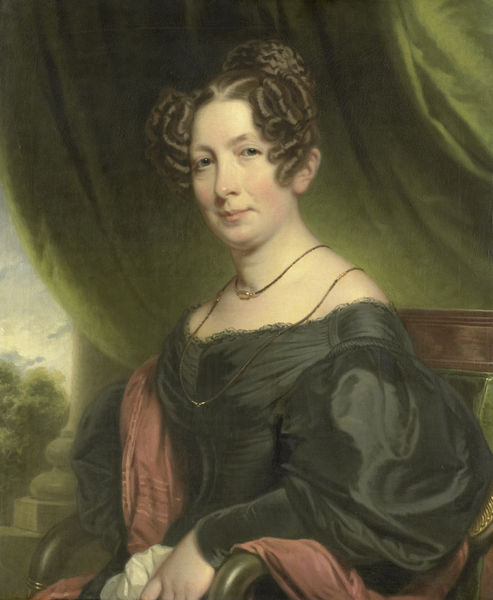
Titel: Portret van Maria Antoinette Charlotte Sanderson (1782-1859). Echtgenote van Johan Fraser
Künstler: Charles Howard Hodges
Standort: Amsterdam
Institution: Rijksmuseum
Schlagwörter: portrait, kette, chair, column, oil, red, throne, women, black, collar, dress, green, hair, sitting, woman, wood, sky, stone, ear, trees, eyes, forest, garden, curls, necklace, blush, bush, vegetation, pillar, sleeves, nobility, jewelry, jewel, pendant, braids, diamond, locks, courtain, rosy cheeks, noblewoman, 여자, 그림, 귀족, 화가, 목걸이, 부인, 귀족부인, 아름다움, 앉아있음, 고전, shaowl